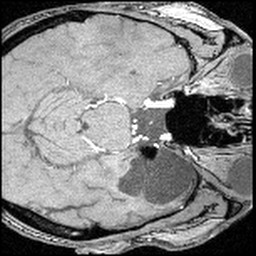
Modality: angio
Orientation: axial
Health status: ill
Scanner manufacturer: siemens
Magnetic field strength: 3 T
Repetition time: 0.023 s
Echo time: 0.0042 s